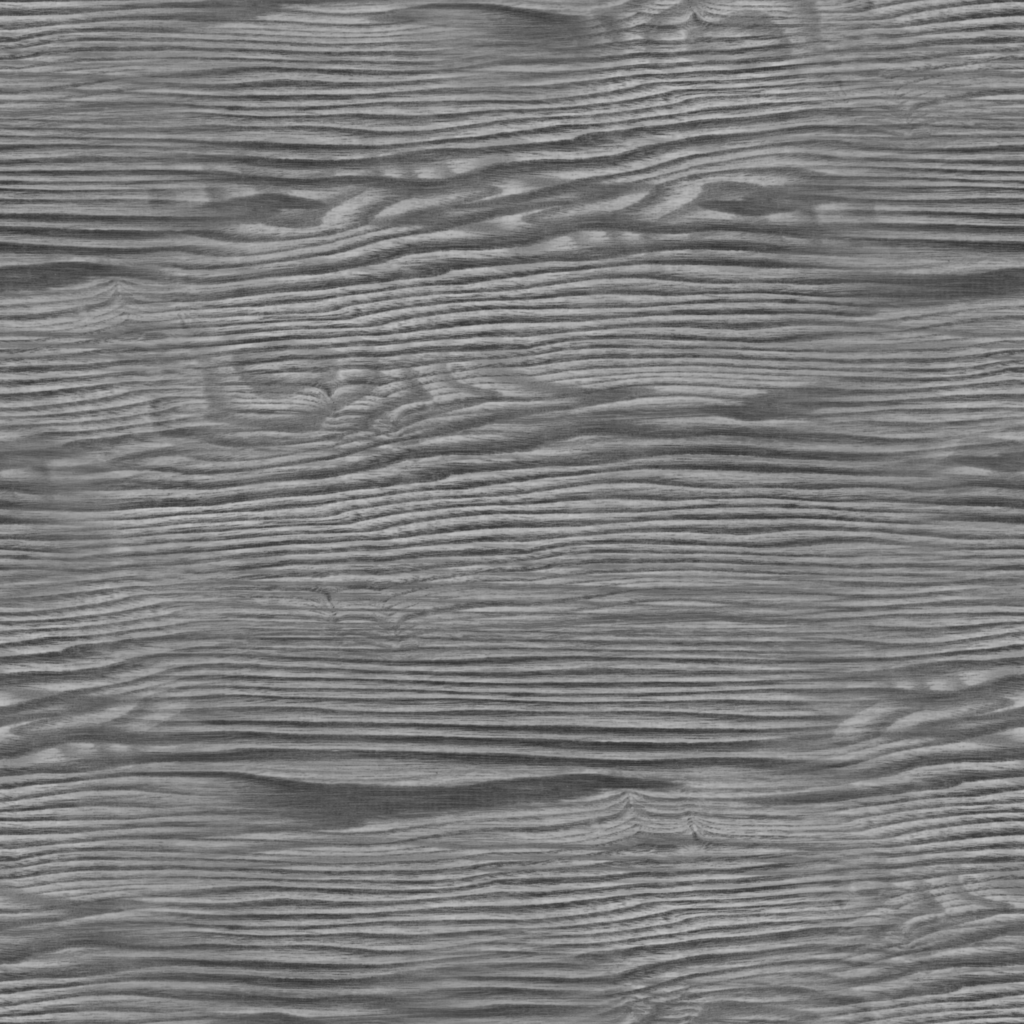
Texture map type: Displacement